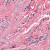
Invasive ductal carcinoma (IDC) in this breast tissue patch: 0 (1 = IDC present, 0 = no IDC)